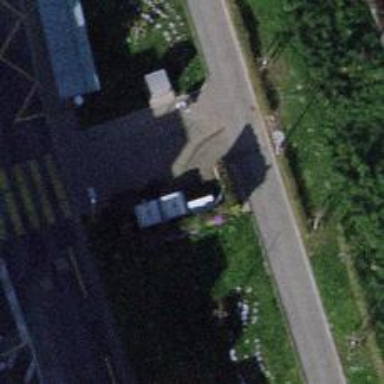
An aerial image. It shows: Recycling container at amenity designated for recycling.